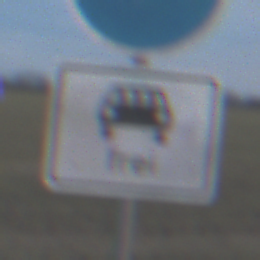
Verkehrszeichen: MehrfachbesetzePersonenkraftwagenFrei
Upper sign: Busssonderstreifen
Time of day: SunriseSunset
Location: Outdoor (Nature)
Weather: PartlyCloudy
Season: NotSpecified
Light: Natural